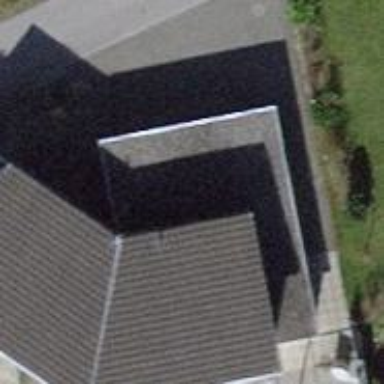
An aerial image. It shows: View of roof of building.